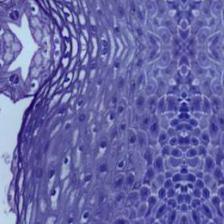
Diagnosis: Normal